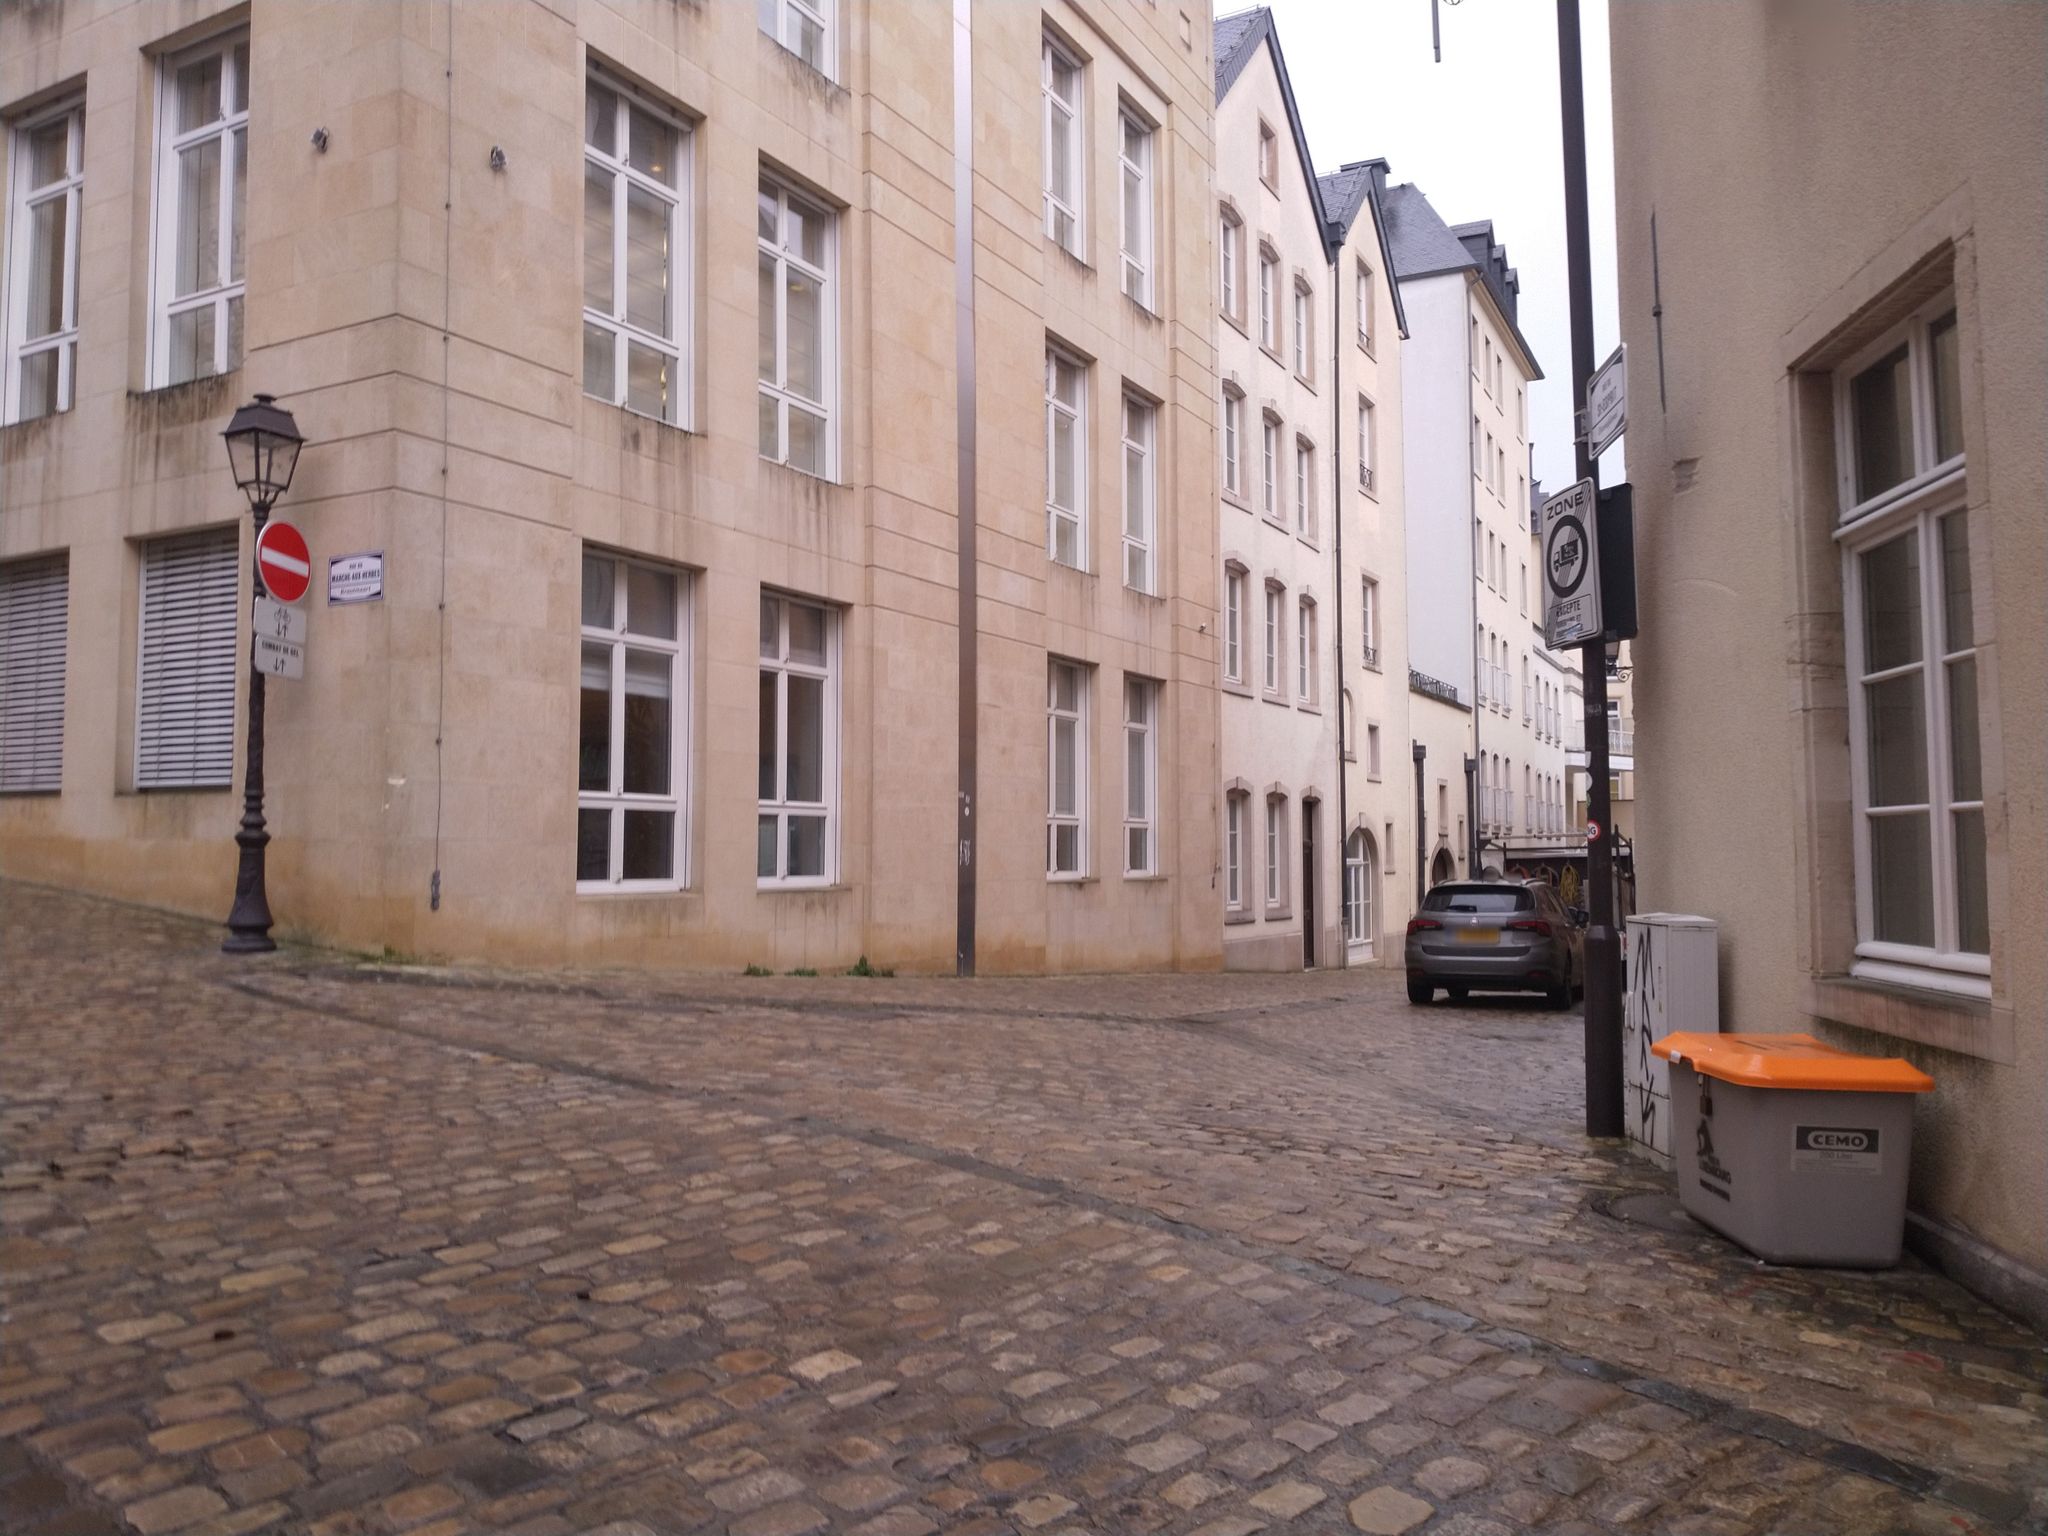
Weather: clear
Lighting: day
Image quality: good
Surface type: walking surface
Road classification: steps, pedestrian, living_street
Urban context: urban centre
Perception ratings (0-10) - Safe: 2.29, Lively: 8.26, Beautiful: 6.4, Boring: 4.23, Depressing: 2.8, Wealthy: 9.35